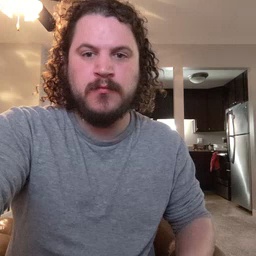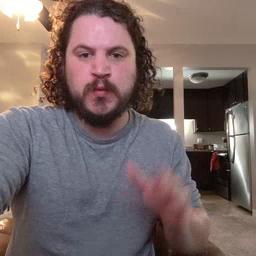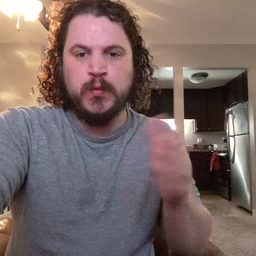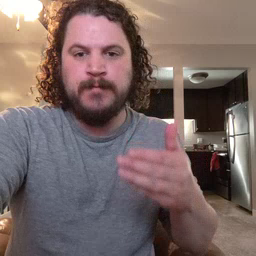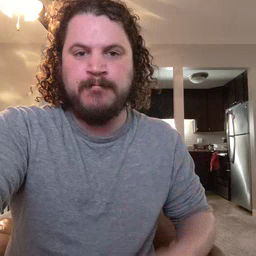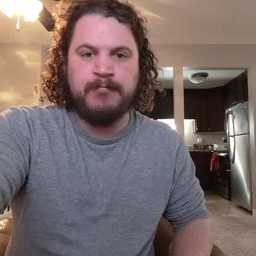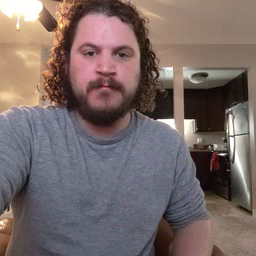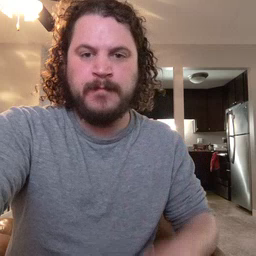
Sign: room